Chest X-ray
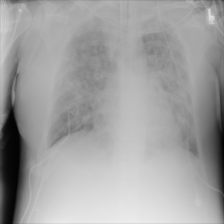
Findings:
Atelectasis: negative
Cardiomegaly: negative
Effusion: negative
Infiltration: negative
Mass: negative
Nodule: negative
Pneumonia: negative
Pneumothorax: negative
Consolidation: positive
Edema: negative
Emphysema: negative
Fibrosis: negative
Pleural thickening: negative
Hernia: negative